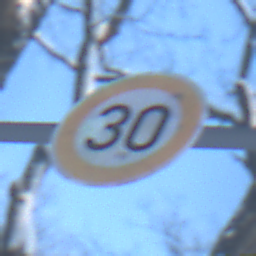
Verkehrszeichen: Geschwindigkeit30
Umgebung: Outdoor, Nature
Tageszeit: MorningAfternoon
Wetter: Clear
Licht: Natural
Jahreszeit: Winter
Kontrast: LowContrast